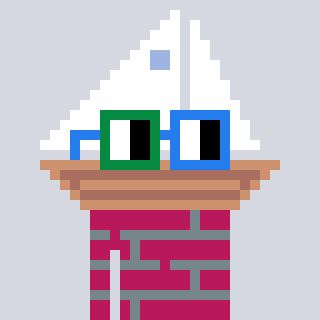
a pixel art character with square green and blue glasses, a sailboat-shaped head and a darkpink-colored body on a cool background